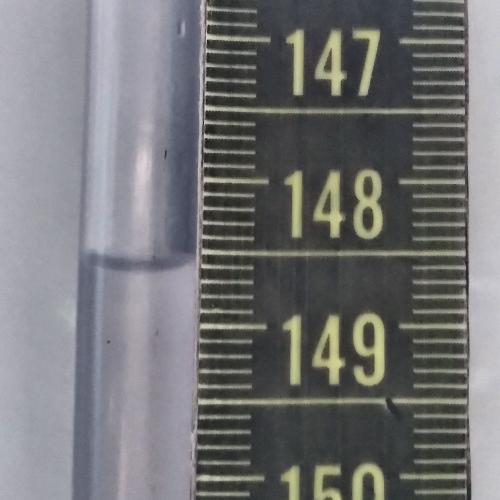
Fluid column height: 148.6 cm